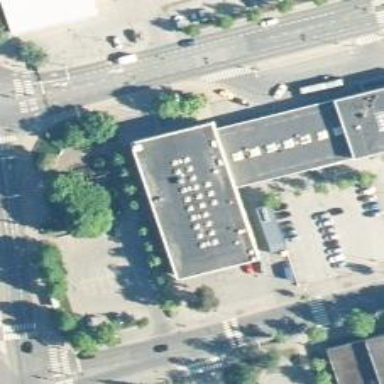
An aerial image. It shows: Convenience shop.